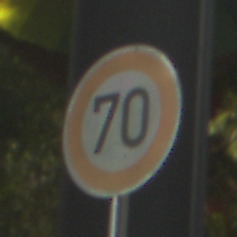
Verkehrszeichen: Geschwindigkeit70
Umgebung: Outdoor, Suburban
Tageszeit: SunriseSunset
Wetter: Clear
Licht: Natural
Jahreszeit: NotSpecified
Kontrast: HighContrast